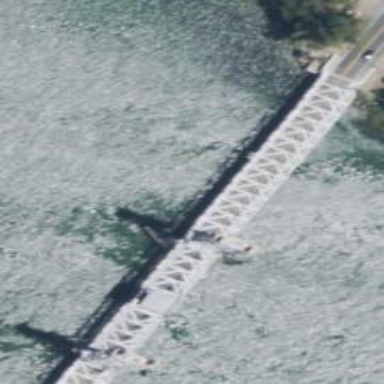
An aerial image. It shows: Bridge supported by lift piers.